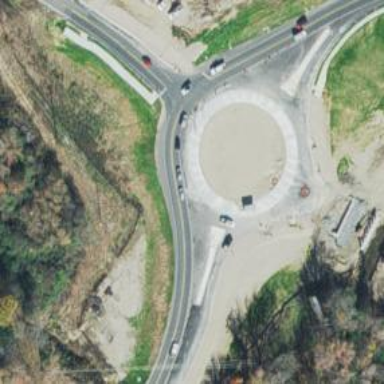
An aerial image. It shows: Primary highway intersecting roundabout.